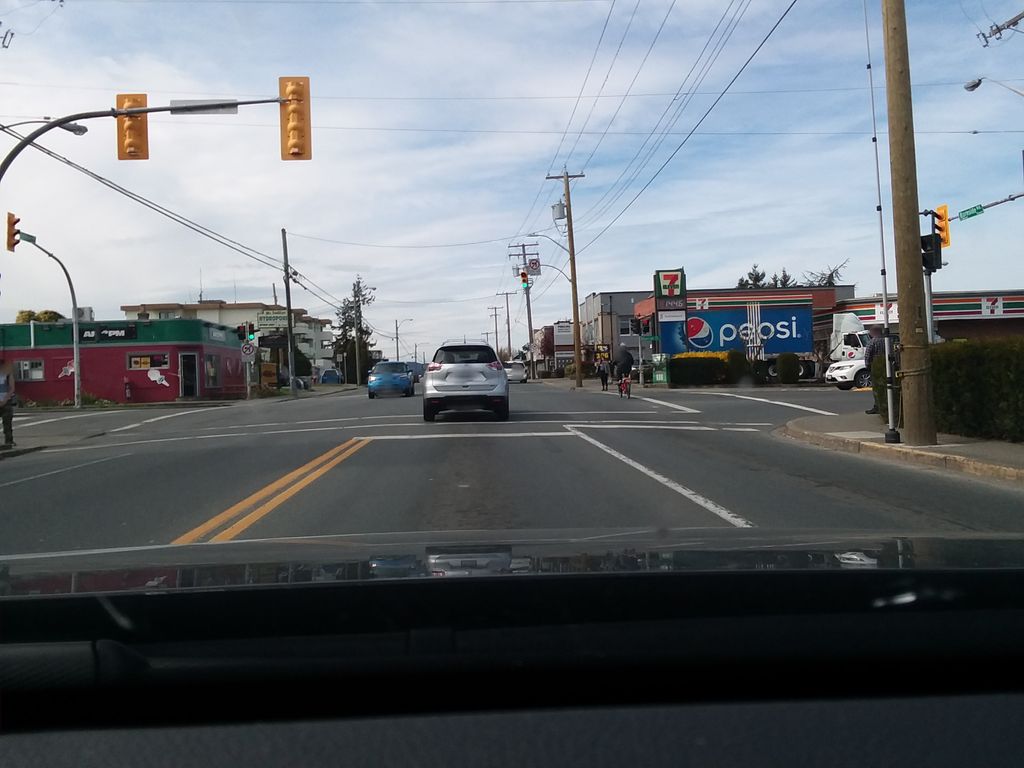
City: victoria